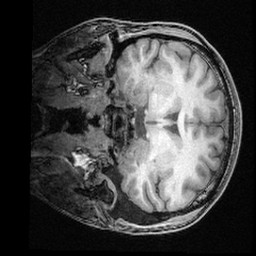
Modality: T1w
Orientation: coronal
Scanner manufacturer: ge
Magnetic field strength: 3 T
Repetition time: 0.008572 s
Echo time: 0.003384 s